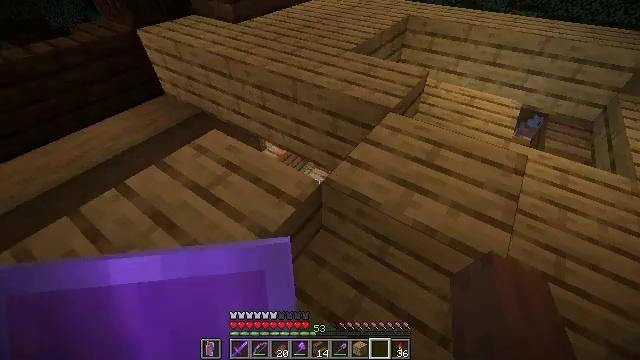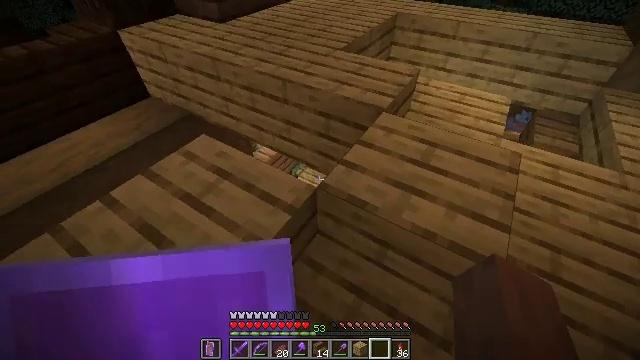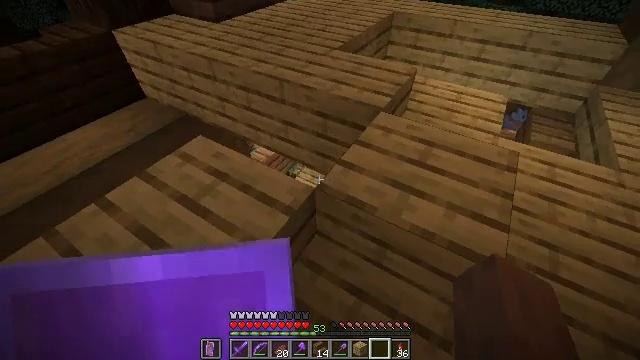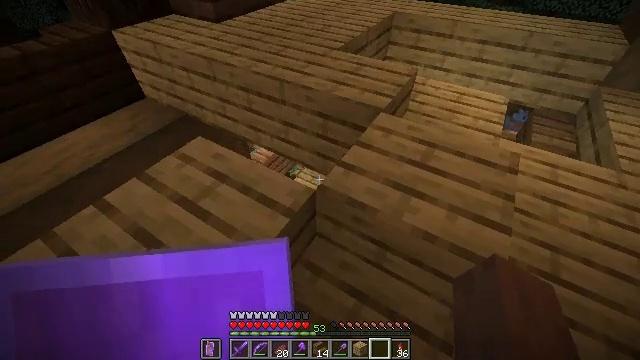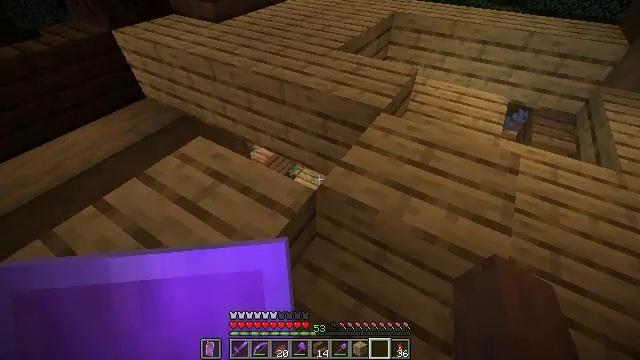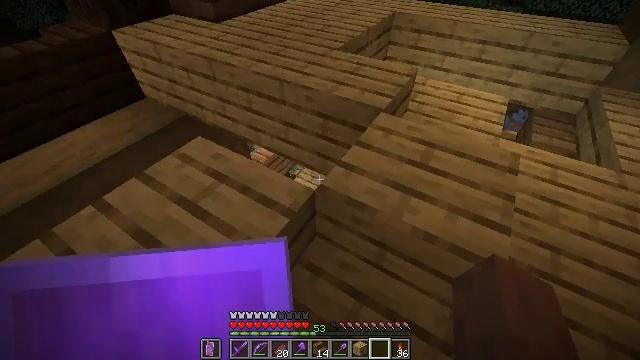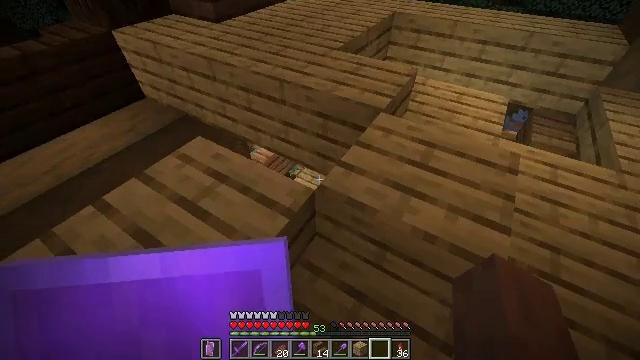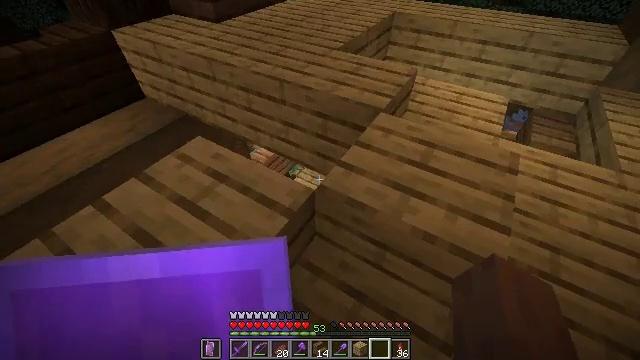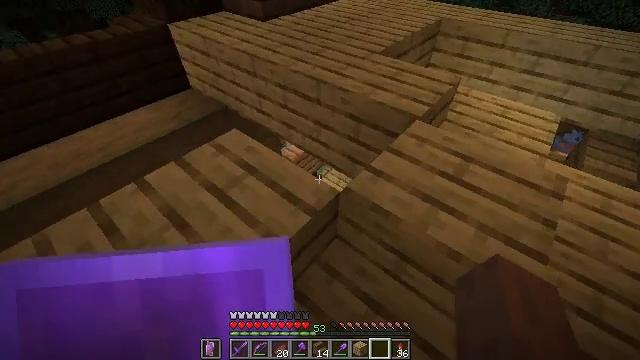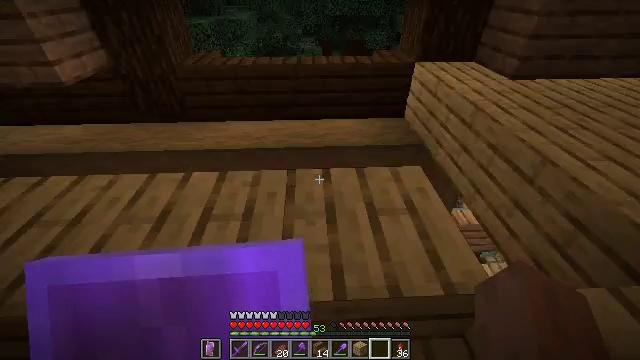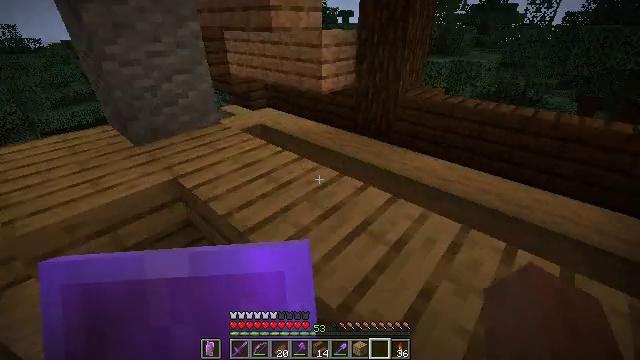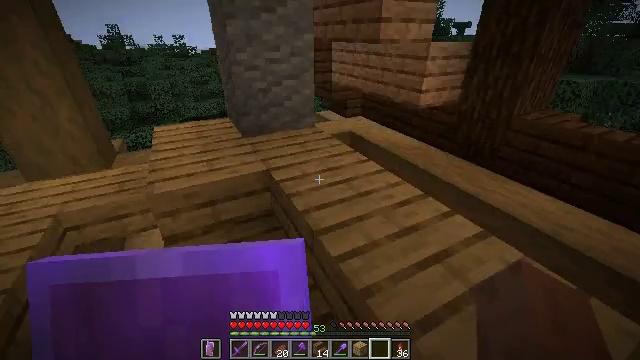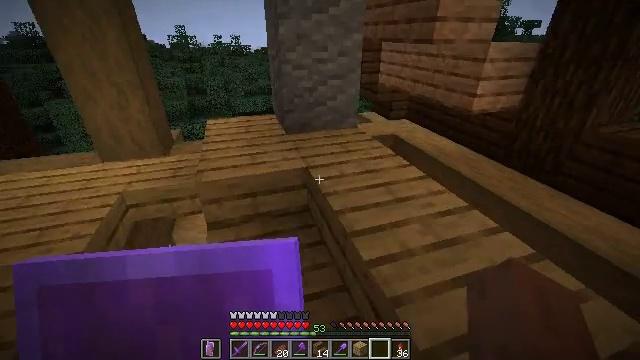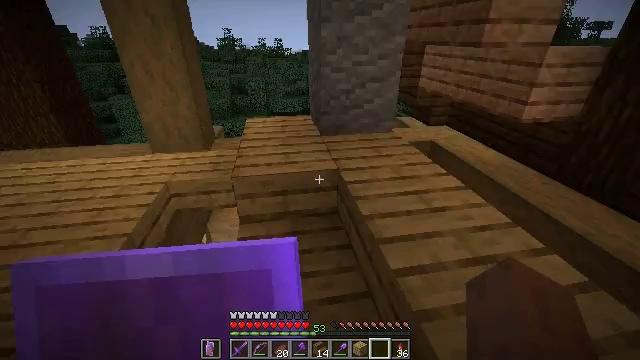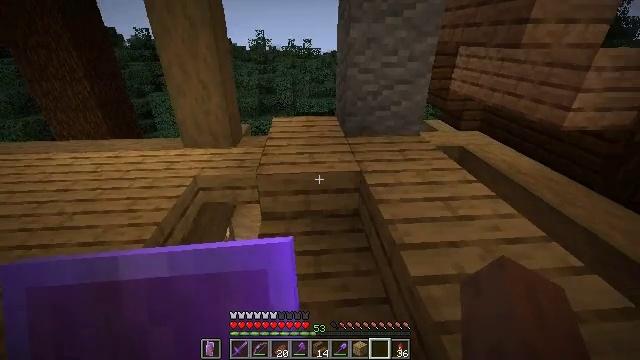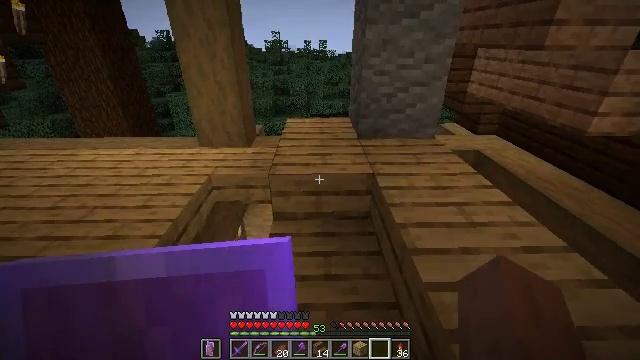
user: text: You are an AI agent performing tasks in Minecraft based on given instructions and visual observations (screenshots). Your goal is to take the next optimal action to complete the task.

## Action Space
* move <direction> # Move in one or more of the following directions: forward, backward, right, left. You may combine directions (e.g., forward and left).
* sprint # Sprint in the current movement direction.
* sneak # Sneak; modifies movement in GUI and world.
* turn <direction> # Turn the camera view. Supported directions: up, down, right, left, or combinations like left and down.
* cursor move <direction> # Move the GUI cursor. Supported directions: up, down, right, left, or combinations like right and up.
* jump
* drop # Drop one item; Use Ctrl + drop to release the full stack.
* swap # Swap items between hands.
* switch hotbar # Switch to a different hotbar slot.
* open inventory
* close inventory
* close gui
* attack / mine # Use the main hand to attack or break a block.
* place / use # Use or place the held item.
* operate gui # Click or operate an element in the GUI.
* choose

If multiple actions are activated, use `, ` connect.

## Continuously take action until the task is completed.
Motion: motion action
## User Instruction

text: Collect the oak planks from the structure.
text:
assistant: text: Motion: turn right
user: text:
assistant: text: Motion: no_op
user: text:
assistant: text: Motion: no_op
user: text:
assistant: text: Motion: no_op
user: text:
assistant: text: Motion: no_op
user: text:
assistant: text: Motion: no_op
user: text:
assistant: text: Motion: no_op
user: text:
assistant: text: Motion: turn left
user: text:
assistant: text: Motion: turn left and up
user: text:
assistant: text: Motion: turn left and up
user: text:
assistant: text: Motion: turn left and up
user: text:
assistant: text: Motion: turn left
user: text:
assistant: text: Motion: turn left
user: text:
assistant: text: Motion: turn left
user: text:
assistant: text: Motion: turn left
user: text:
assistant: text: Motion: turn left
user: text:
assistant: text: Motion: no_op
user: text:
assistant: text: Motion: no_op
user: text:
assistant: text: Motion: no_op
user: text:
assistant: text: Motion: no_op
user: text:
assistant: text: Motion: no_op
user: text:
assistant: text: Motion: no_op
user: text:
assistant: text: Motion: no_op
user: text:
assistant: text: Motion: no_op
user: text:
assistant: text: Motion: no_op
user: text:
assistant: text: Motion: turn right
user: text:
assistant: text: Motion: turn right and down
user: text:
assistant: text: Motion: turn right and down
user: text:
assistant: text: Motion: turn right
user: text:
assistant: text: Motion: turn right and up